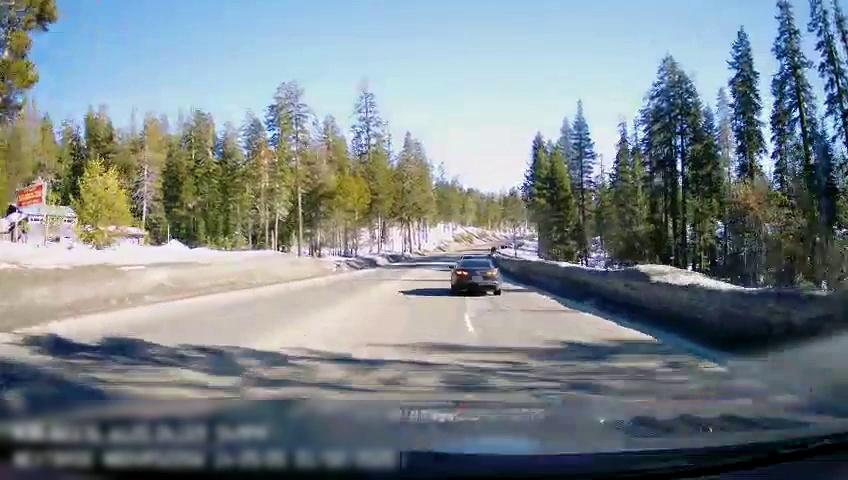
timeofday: Day
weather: Snowy
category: Drivable Space
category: Vehicles | Car